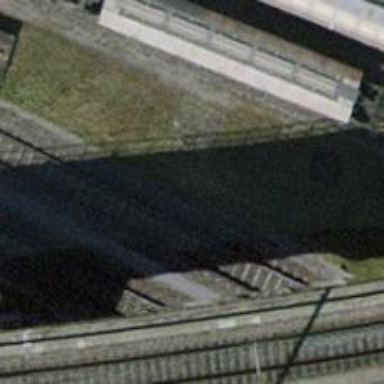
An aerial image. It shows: Single-track electrified railway yard with contact line electrification.